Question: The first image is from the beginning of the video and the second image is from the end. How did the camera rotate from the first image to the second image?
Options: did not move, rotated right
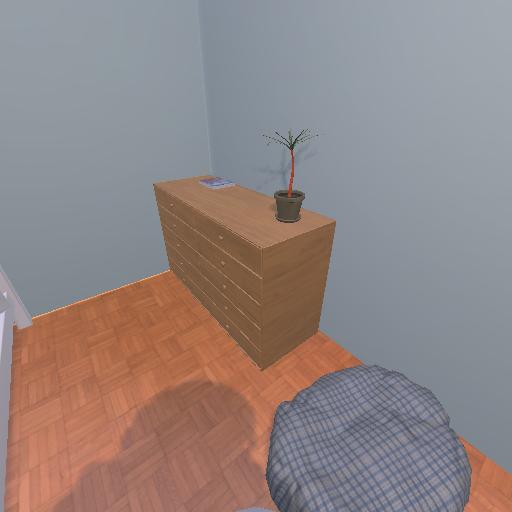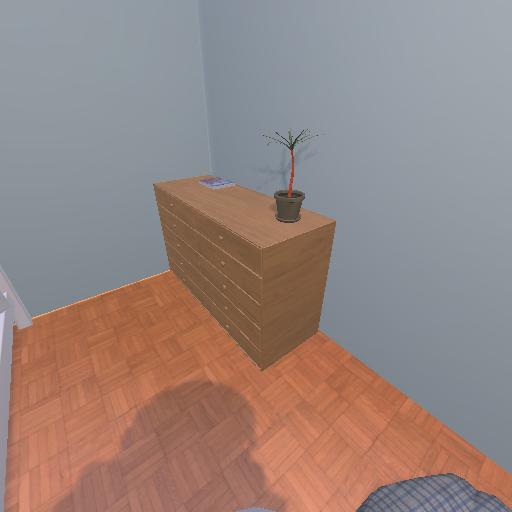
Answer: did not move